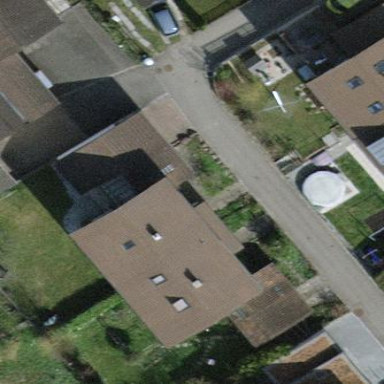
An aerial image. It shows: Terrace building.